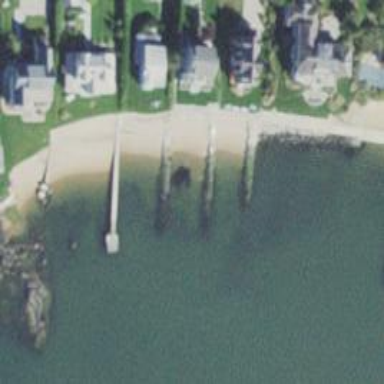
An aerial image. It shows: Breakwater structure.